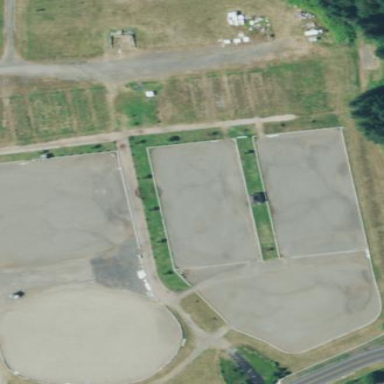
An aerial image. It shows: Equestrian pitch used for leisure and sports activities.